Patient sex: M
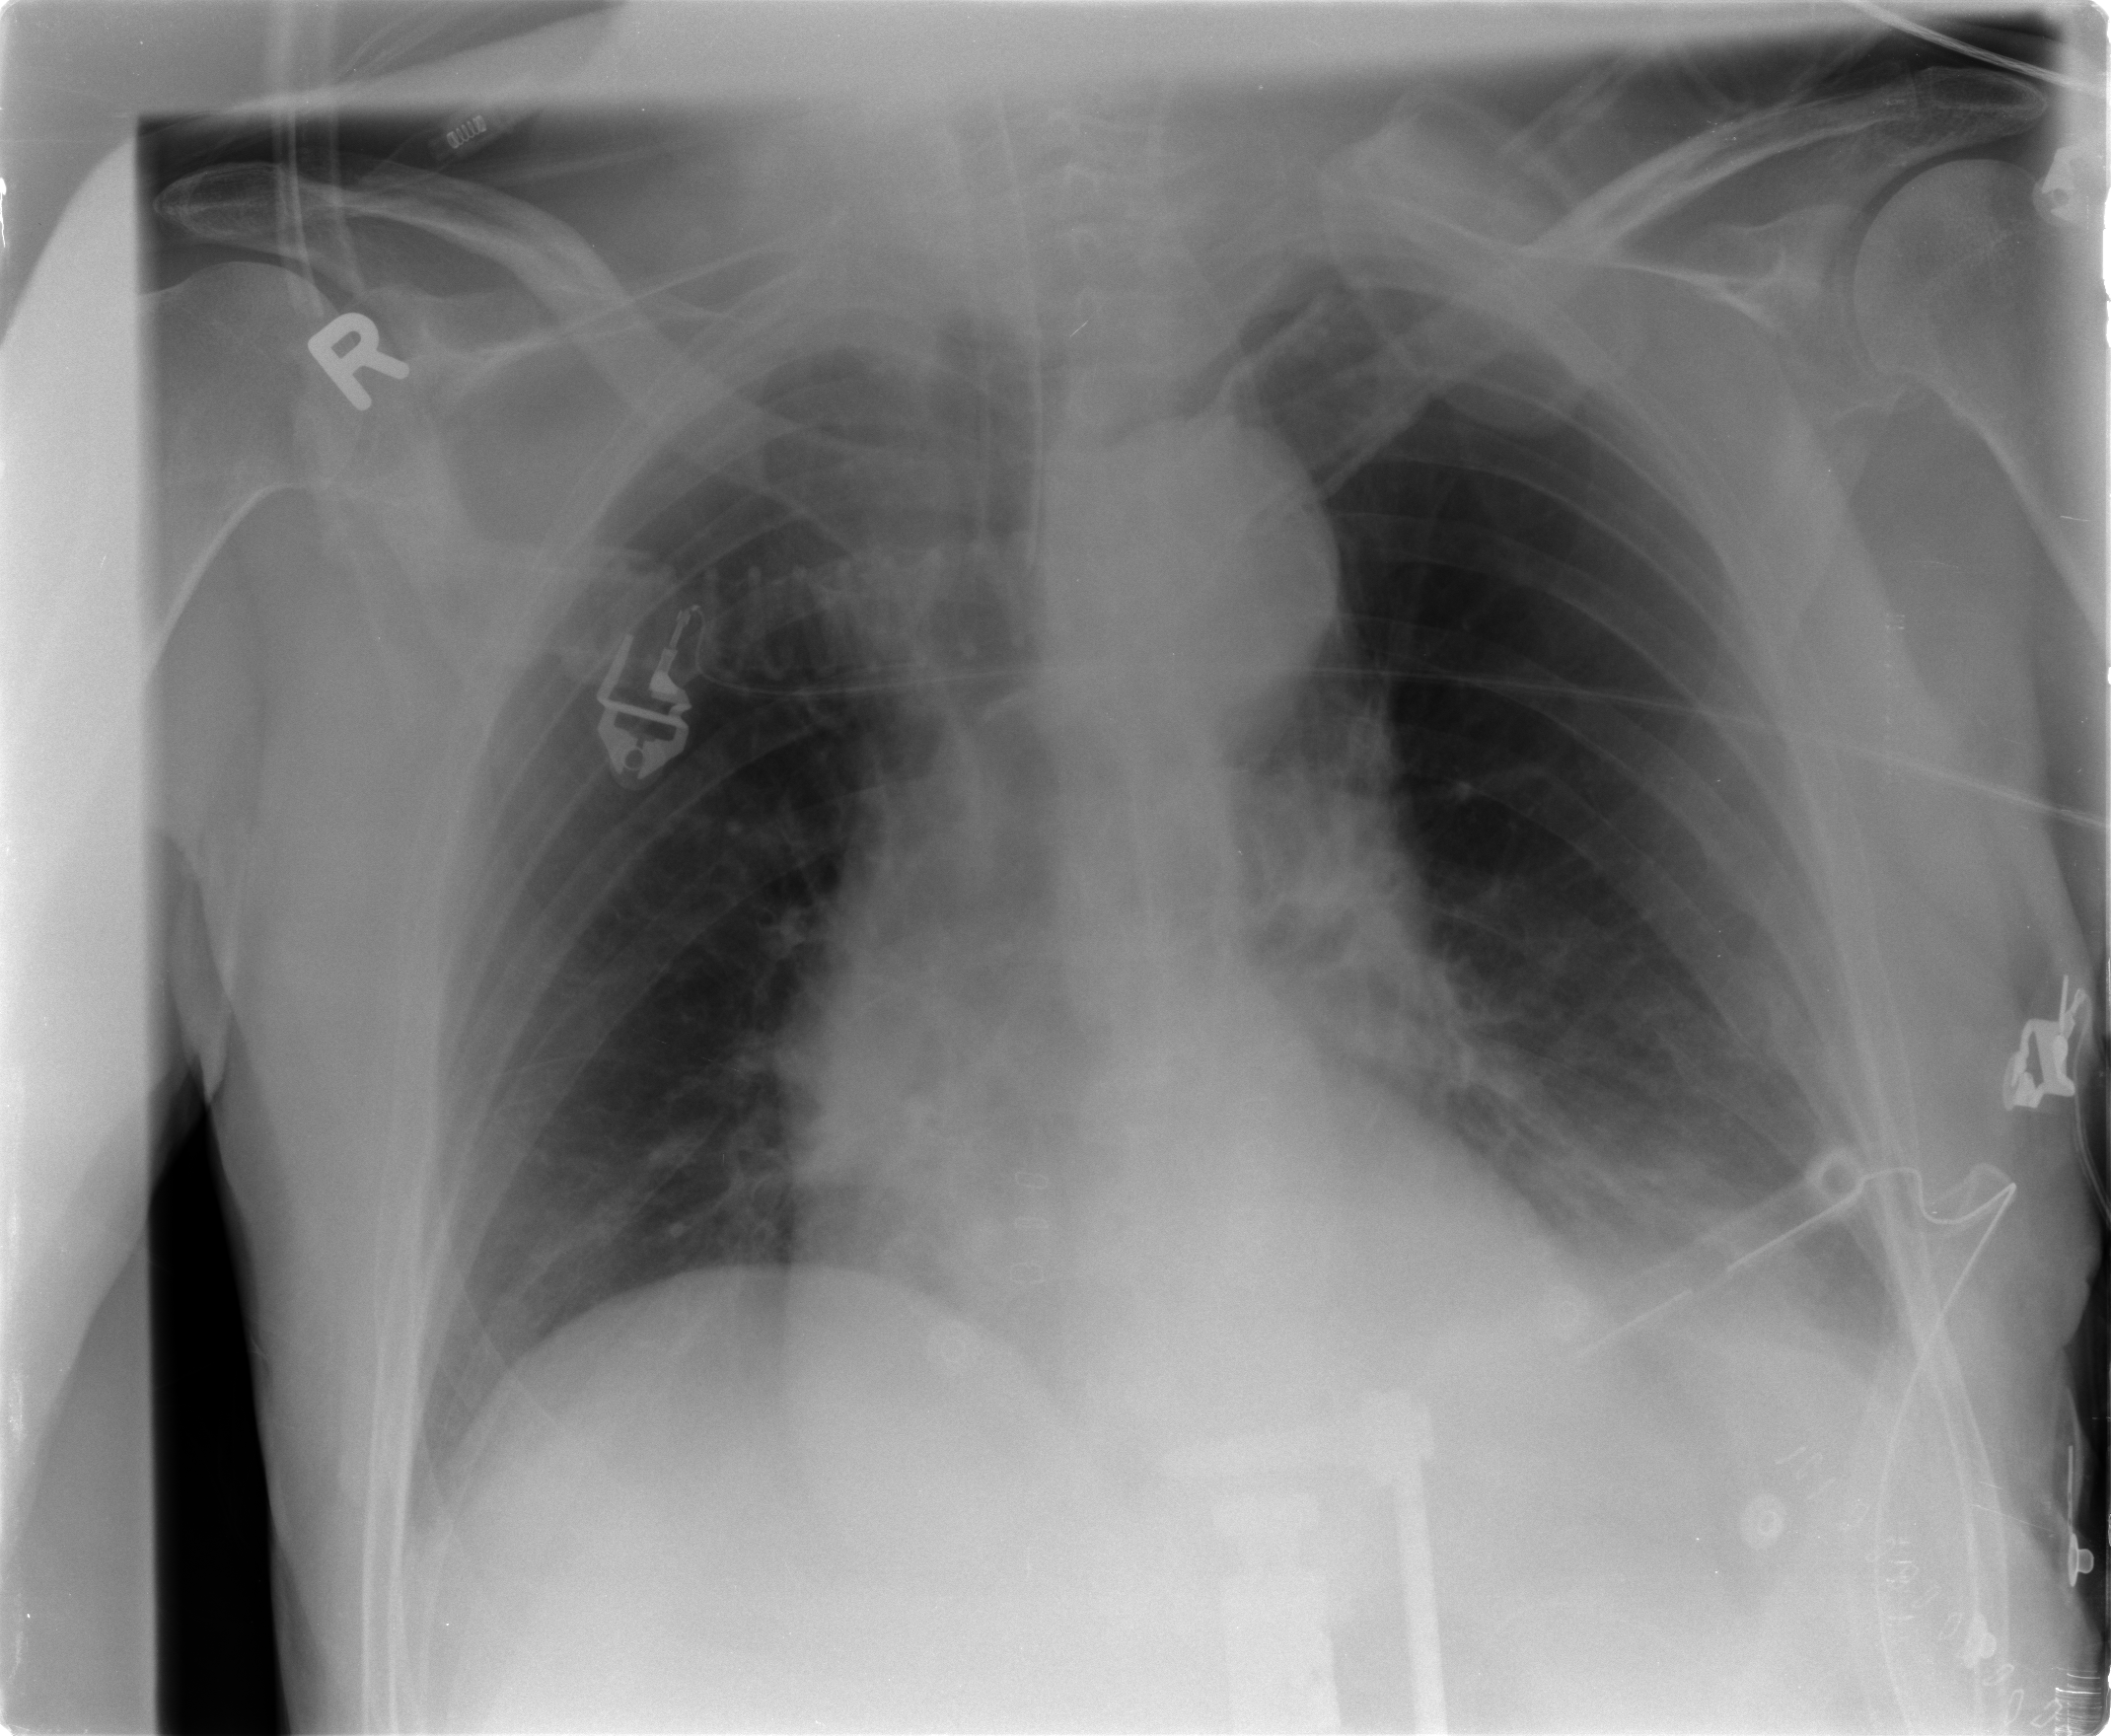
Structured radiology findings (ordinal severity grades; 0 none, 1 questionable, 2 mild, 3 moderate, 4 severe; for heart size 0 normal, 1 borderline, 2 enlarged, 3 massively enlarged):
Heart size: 0
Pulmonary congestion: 2
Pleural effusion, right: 0
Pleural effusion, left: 2
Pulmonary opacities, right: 0
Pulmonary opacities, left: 0
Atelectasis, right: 0
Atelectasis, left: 2